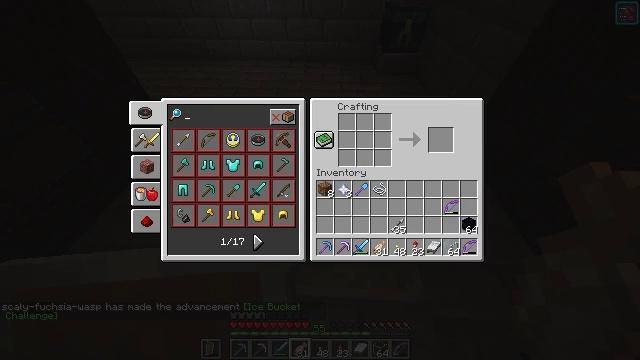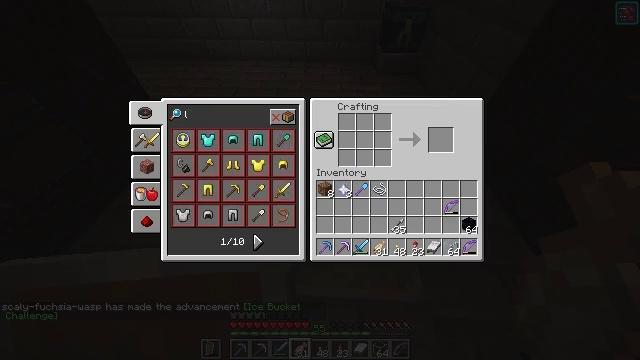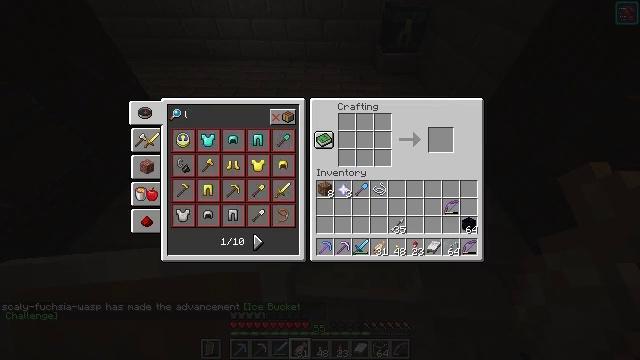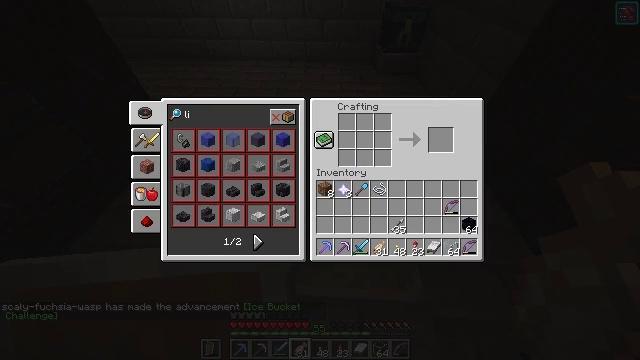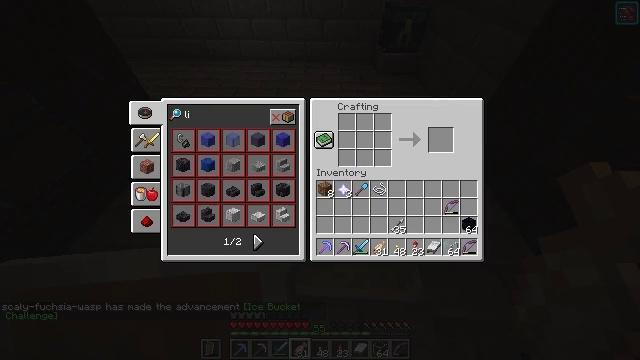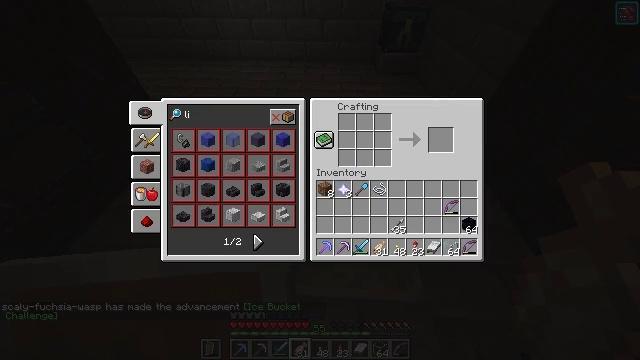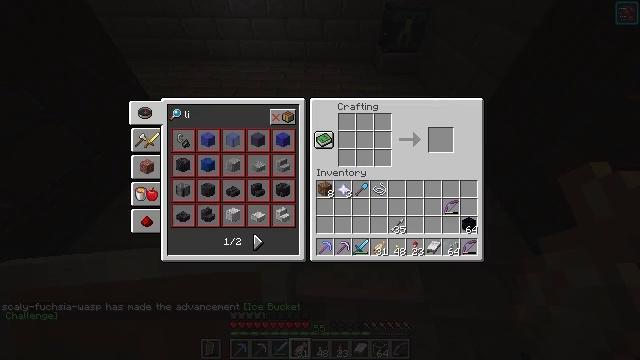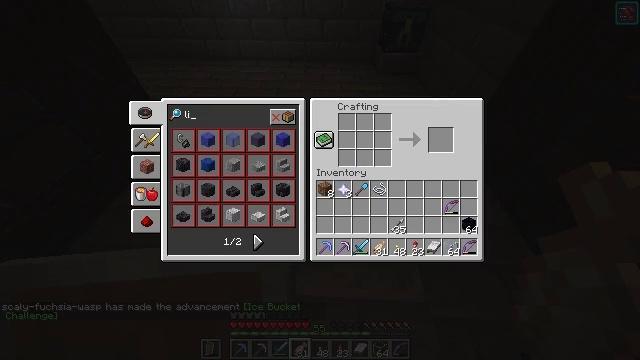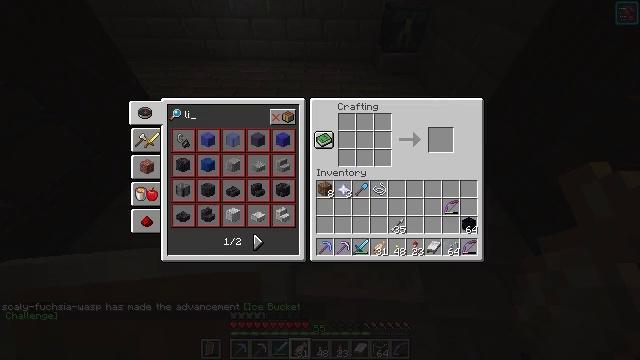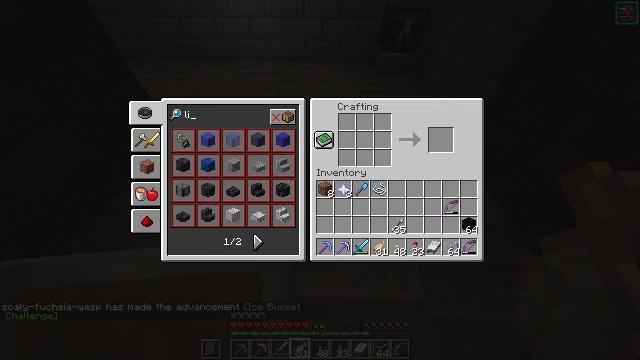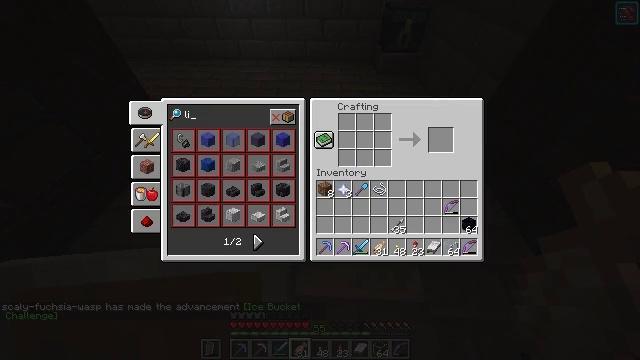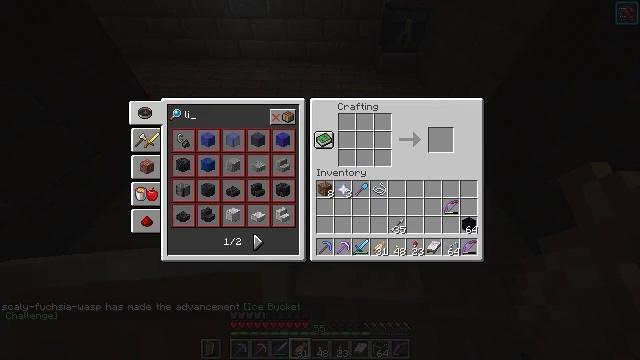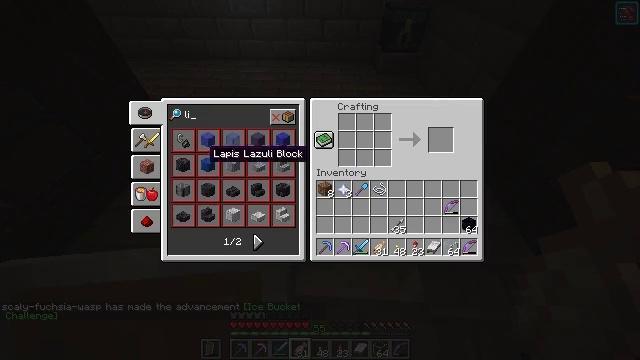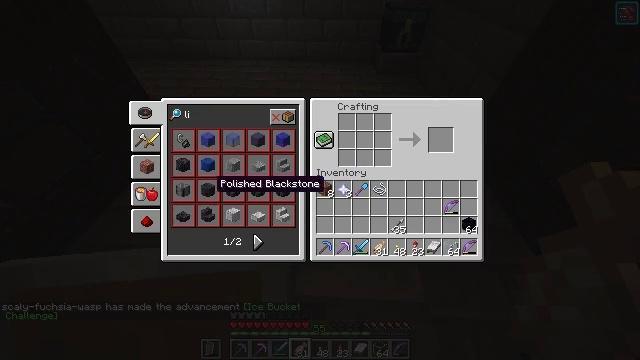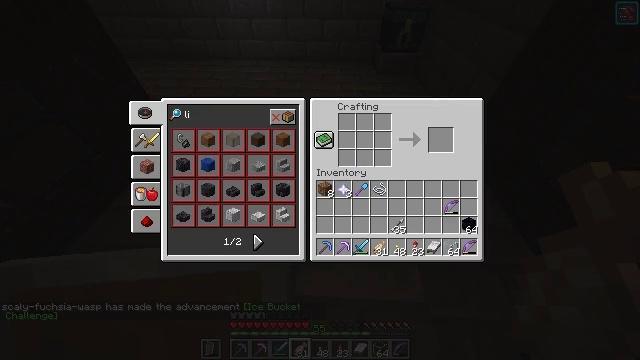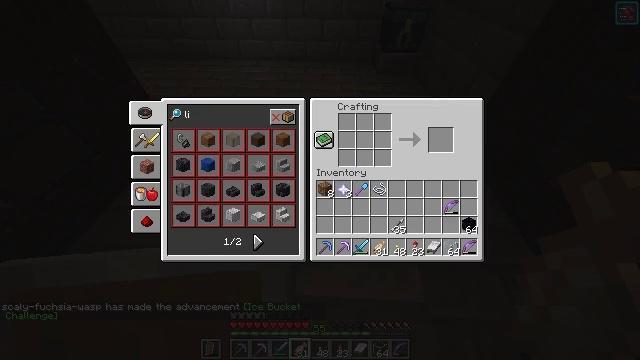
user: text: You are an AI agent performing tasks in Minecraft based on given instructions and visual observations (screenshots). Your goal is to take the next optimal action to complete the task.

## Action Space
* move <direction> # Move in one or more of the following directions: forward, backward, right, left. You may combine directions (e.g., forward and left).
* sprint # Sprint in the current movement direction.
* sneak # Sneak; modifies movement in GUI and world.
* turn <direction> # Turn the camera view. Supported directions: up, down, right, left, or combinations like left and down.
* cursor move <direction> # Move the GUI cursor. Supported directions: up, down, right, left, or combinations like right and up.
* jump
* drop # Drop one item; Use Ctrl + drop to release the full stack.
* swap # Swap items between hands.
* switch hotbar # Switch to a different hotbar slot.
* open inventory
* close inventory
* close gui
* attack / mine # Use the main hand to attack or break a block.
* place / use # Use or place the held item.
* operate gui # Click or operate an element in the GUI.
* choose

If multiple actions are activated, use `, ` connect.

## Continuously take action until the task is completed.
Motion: motion action
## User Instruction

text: Assemble the needed materials in the crafting table to make a beacon.
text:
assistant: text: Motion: no_op
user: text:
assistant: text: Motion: no_op
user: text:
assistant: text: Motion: no_op
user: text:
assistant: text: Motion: no_op
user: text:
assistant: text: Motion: no_op
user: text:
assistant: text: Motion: no_op
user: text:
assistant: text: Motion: no_op
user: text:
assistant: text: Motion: no_op
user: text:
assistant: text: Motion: no_op
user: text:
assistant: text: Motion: no_op
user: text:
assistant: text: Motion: no_op
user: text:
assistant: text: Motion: cursor move left and down
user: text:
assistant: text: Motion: cursor move right and down
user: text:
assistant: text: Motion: cursor move right and down
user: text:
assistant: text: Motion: no_op
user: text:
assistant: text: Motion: cursor move right
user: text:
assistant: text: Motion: cursor move right
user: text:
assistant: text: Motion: no_op
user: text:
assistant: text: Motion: operate gui
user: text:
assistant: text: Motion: operate gui
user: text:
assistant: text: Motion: no_op
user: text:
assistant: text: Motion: no_op
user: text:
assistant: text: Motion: no_op
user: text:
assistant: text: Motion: no_op
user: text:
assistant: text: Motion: no_op
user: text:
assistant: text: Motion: no_op
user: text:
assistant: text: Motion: no_op
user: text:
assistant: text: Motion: no_op
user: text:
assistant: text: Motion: no_op
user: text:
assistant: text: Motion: no_op